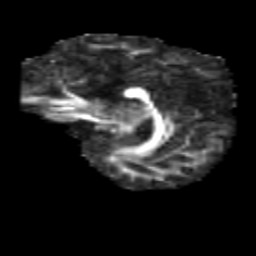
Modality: FA
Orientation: sagittal
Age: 7
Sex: female
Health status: healthy